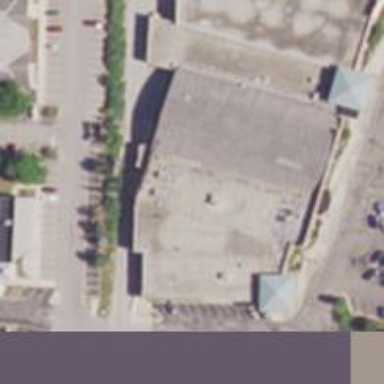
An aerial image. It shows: Retail part of supermarket building.